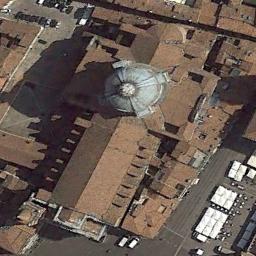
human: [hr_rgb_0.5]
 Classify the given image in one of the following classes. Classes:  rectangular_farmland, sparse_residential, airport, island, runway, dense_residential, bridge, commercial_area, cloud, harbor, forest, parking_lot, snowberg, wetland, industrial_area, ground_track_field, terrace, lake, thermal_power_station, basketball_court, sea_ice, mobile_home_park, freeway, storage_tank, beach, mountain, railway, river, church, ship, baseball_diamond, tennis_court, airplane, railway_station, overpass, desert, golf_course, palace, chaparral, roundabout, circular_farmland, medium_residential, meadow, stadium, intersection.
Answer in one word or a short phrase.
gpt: church